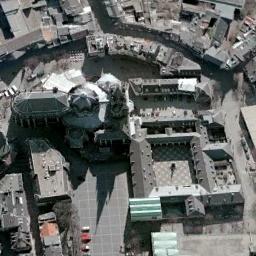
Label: church